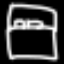
Label: bed